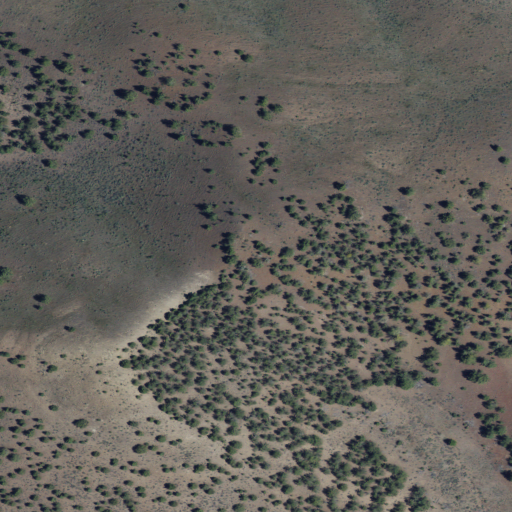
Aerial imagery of mountain in Oregon named Houston Butte containing shrub and evergreen forest